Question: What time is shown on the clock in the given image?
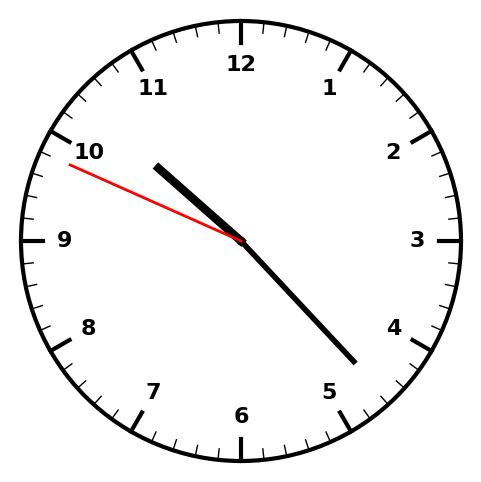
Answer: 10:22:49